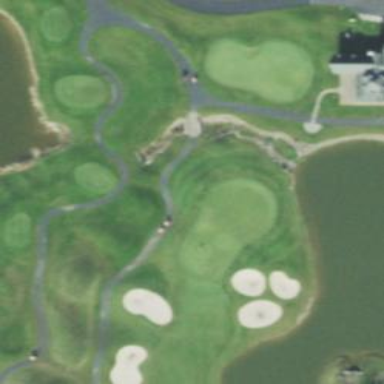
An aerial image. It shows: Golf hole.